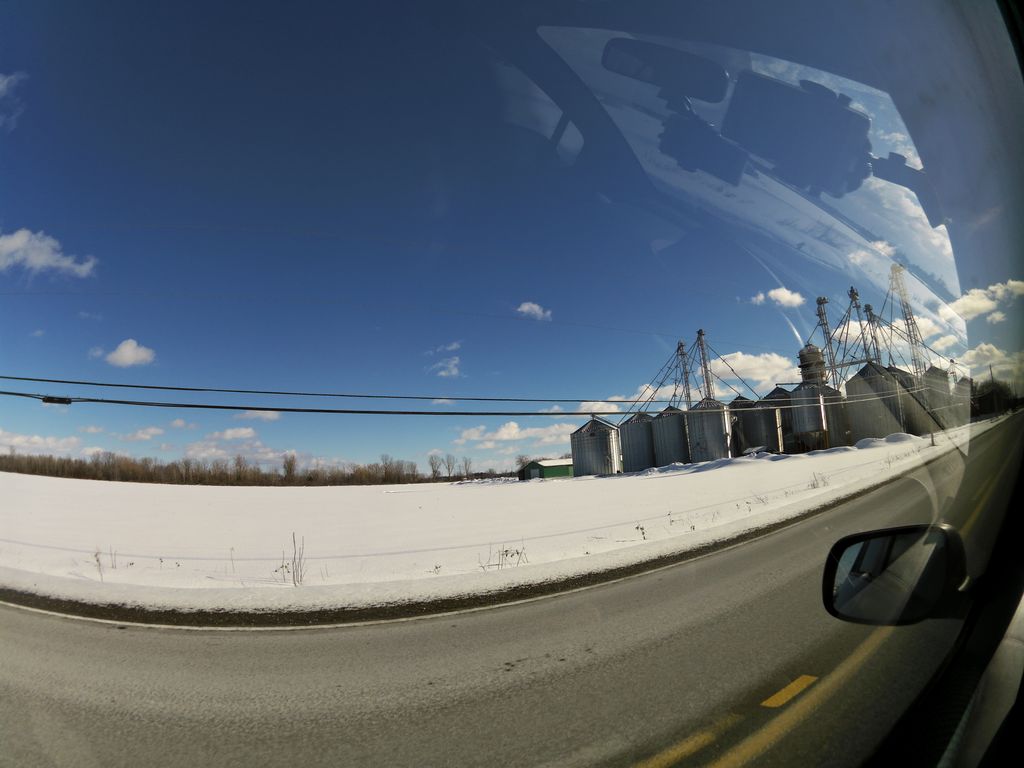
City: ottawa-gatineau